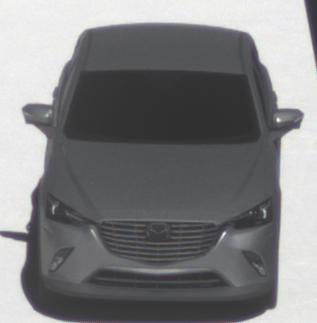
Make: Mazda
Model: CX-3 SKYACTIV-G 120
Detailed model: CX-3 (DK)
Model produced from: 2015/06
Model produced until: 2018/06
Doors: 5
Color: gray
Road condition: dry road
Daytime: midday
Contrast: high contrast